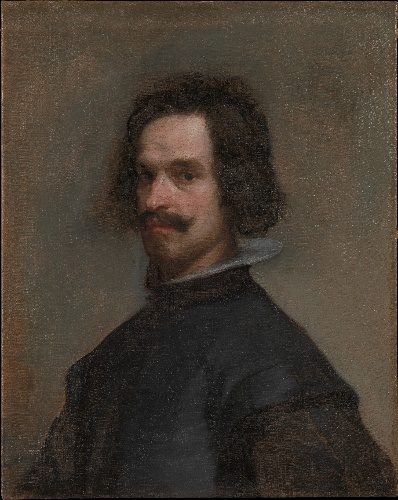
Title: Portrait of a Man, Possibly a Self-Portrait
Artist: Velázquez (Diego Rodríguez de Silva y Velázquez)
Artist bio: Spanish, Seville 1599–1660 Madrid
Date: ca. 1635
Object type: Painting
Classification: Paintings
Medium: Oil on canvas
Dimensions: 27 x 21 3/4 in. (68.6 x 55.2 cm)
Department: European Paintings
Credit line: The Jules Bache Collection, 1949
Accession year: 1949
Repository: Metropolitan Museum of Art, New York, NY
Tags: Men|Portraits